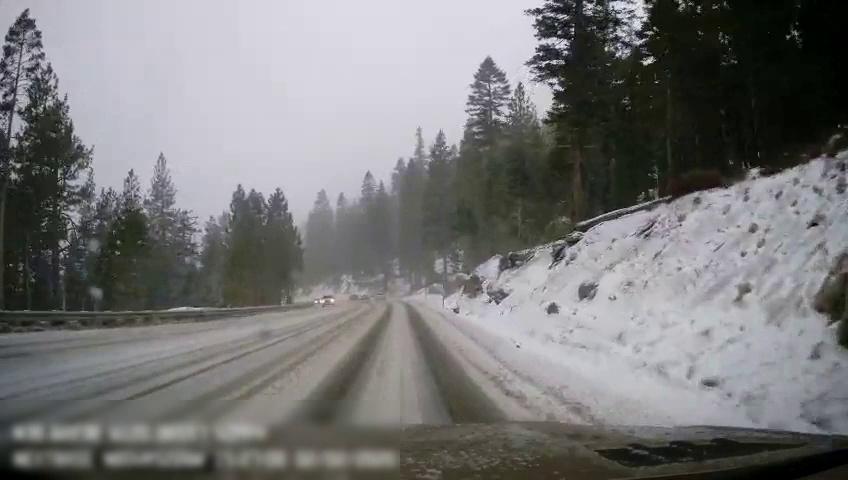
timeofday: Day
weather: Snowy
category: Drivable Space
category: Vehicles | Van
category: Vehicles | Car
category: Vehicles | SUV